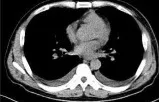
New pleural effusion.
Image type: radiology (ct)